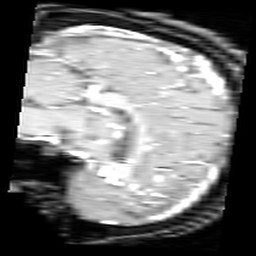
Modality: inplaneT1
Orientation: sagittal
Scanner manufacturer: ge
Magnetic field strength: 3 T
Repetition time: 0.2 s
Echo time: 0.0036 s